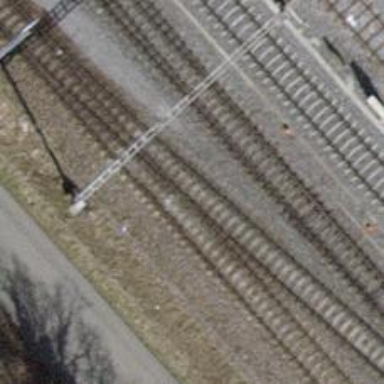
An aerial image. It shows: Single-track electrified railway siding with contact line for service.